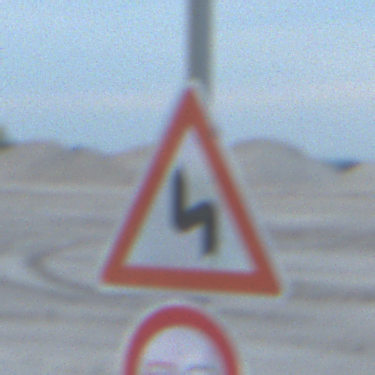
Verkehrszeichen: DoppelkurveZunaechstLinks
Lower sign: Ueberholverbot
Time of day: SunriseSunset
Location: Outdoor (Beach)
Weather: PartlyCloudy
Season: NotSpecified
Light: Natural